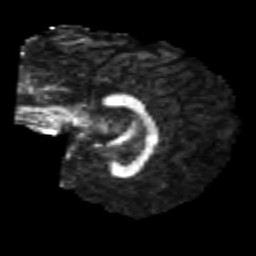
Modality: FA
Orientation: sagittal
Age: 23
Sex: male
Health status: healthy
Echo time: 0.074 s